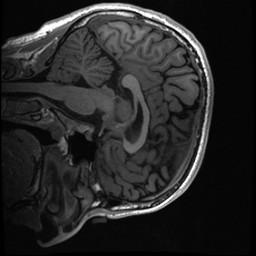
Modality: T1w
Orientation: sagittal
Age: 23
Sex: male